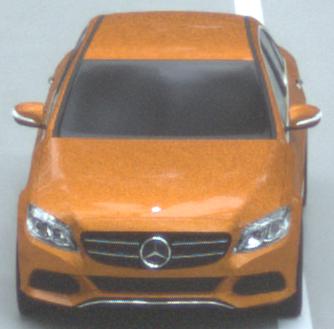
Make: Mercedes-Benz
Model: C 160
Detailed model: C-Class (205) Limousine
Model produced from: 2015/04
Model produced until: 2018/04
Doors: 4
Color: orange
Road condition: wet road
Daytime: sunrise or sunset
Contrast: medium contrast